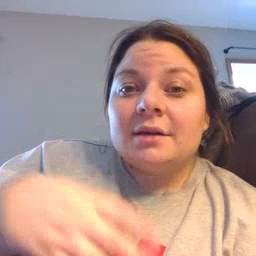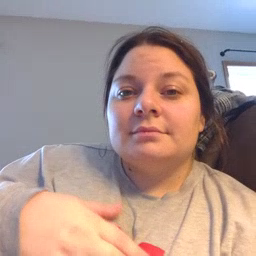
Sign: see